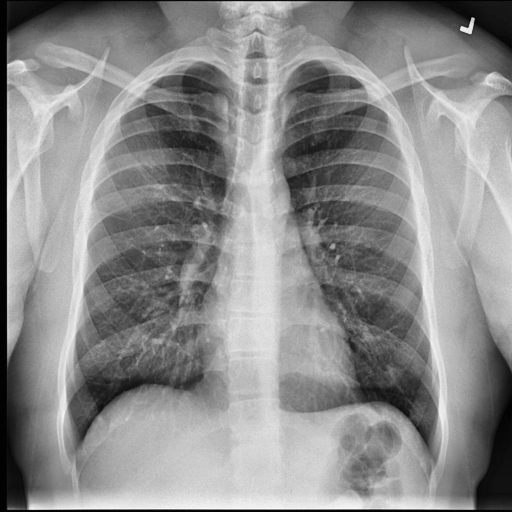
Finding: NORMAL